Interaction volume radius: 5 \u00c5
Interaction volume height: 15 \u00c5
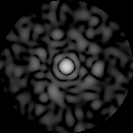
Disorder parameter: 0.8688